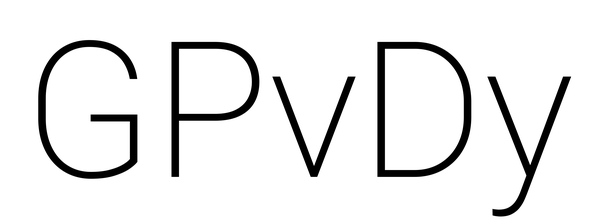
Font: Roboto_ExtraLight